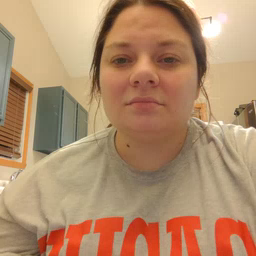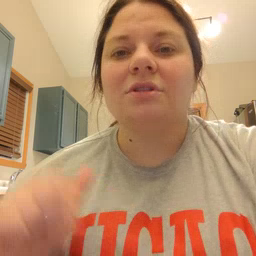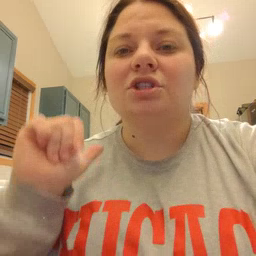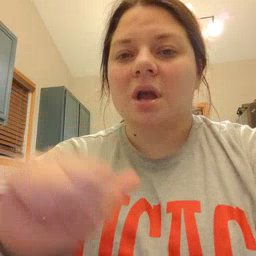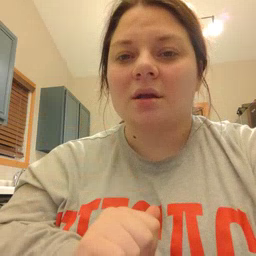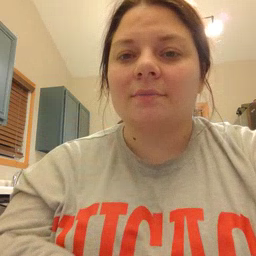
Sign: jacket